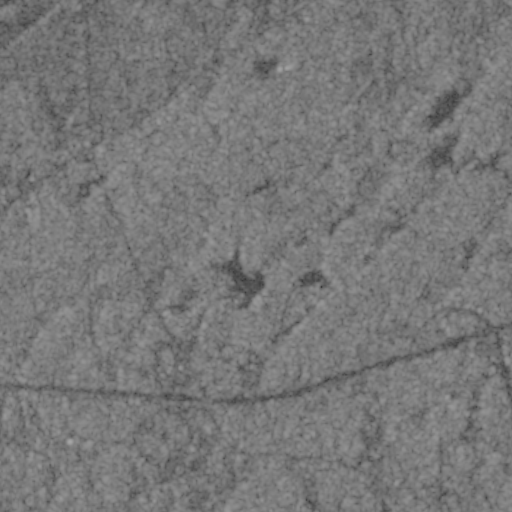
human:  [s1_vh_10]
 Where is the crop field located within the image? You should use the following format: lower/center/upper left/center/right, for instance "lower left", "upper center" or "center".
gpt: The crop field is located in the upper left of the image.
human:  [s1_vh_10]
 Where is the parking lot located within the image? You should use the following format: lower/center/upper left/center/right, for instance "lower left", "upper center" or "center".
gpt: The parking lot is located in the upper left of the image.
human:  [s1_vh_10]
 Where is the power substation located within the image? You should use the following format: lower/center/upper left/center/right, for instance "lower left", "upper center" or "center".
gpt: The power substation is located in the center of the image.
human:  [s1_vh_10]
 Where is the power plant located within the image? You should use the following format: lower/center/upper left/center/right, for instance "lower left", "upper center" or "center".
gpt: There is no power plant in the image.

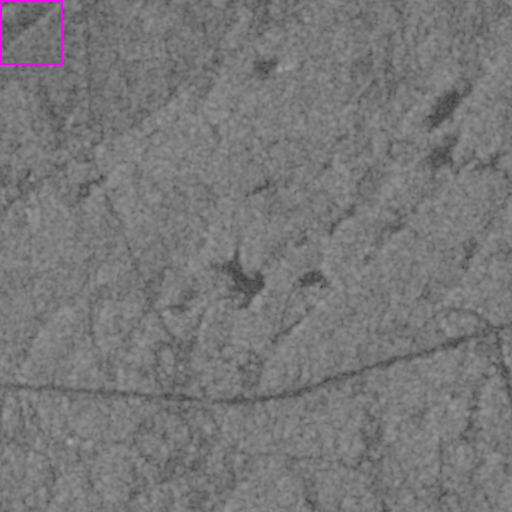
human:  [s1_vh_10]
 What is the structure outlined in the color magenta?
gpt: The structure outlined in magenta is a crop field.
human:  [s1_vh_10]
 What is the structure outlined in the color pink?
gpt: There is no pink outline.